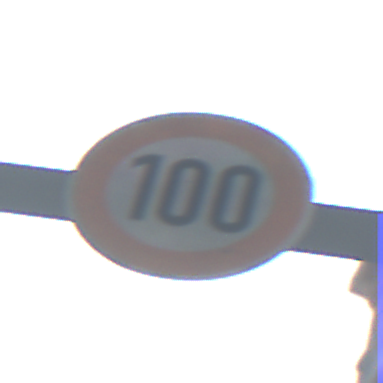
Verkehrszeichen: Geschwindigkeit100
Umgebung: Outdoor, Urban
Tageszeit: Midday
Wetter: Clear
Licht: Natural
Jahreszeit: NotSpecified
Kontrast: HighContrast